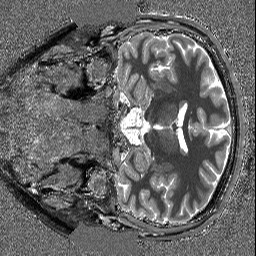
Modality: T1map
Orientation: coronal
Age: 20
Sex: male
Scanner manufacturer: siemens
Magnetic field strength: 3 T
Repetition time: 5 s
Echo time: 0.00298 s